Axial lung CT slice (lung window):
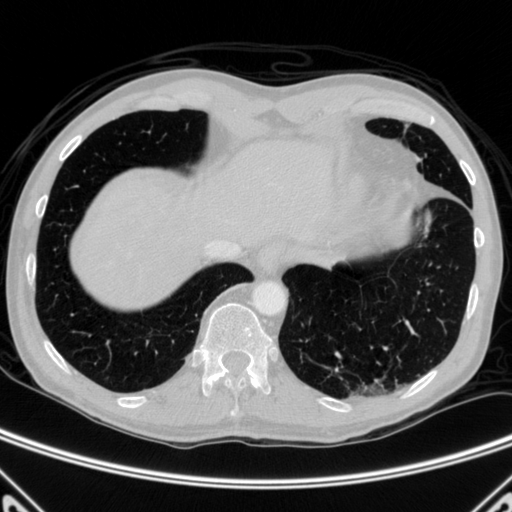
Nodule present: no